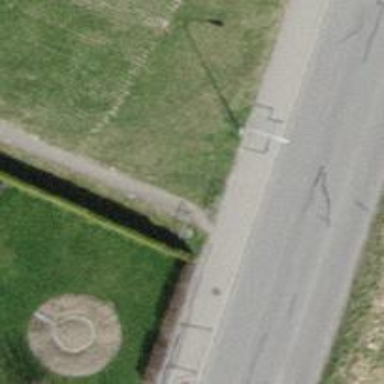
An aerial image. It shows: Cycle barrier.